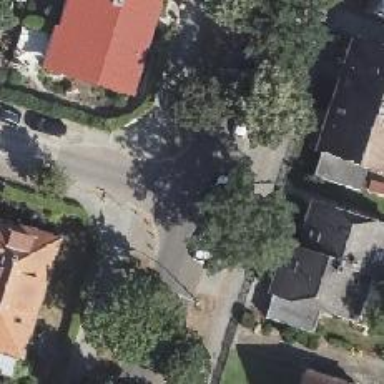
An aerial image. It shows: Residential road with designated cycle track.